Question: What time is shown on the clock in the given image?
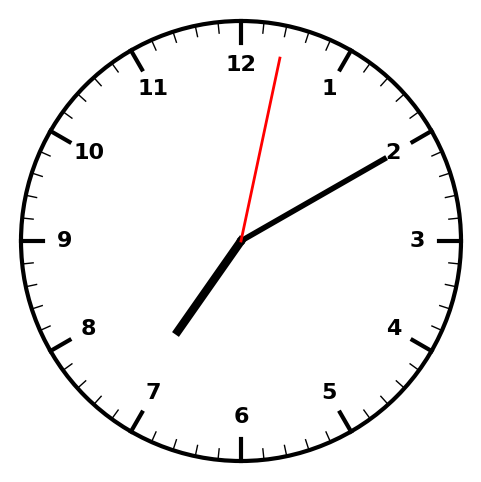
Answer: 07:10:02